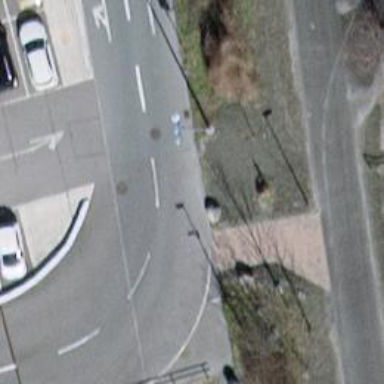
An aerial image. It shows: Path made of paving stones.